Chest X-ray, AP view. Patient: 30 years old, sex M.
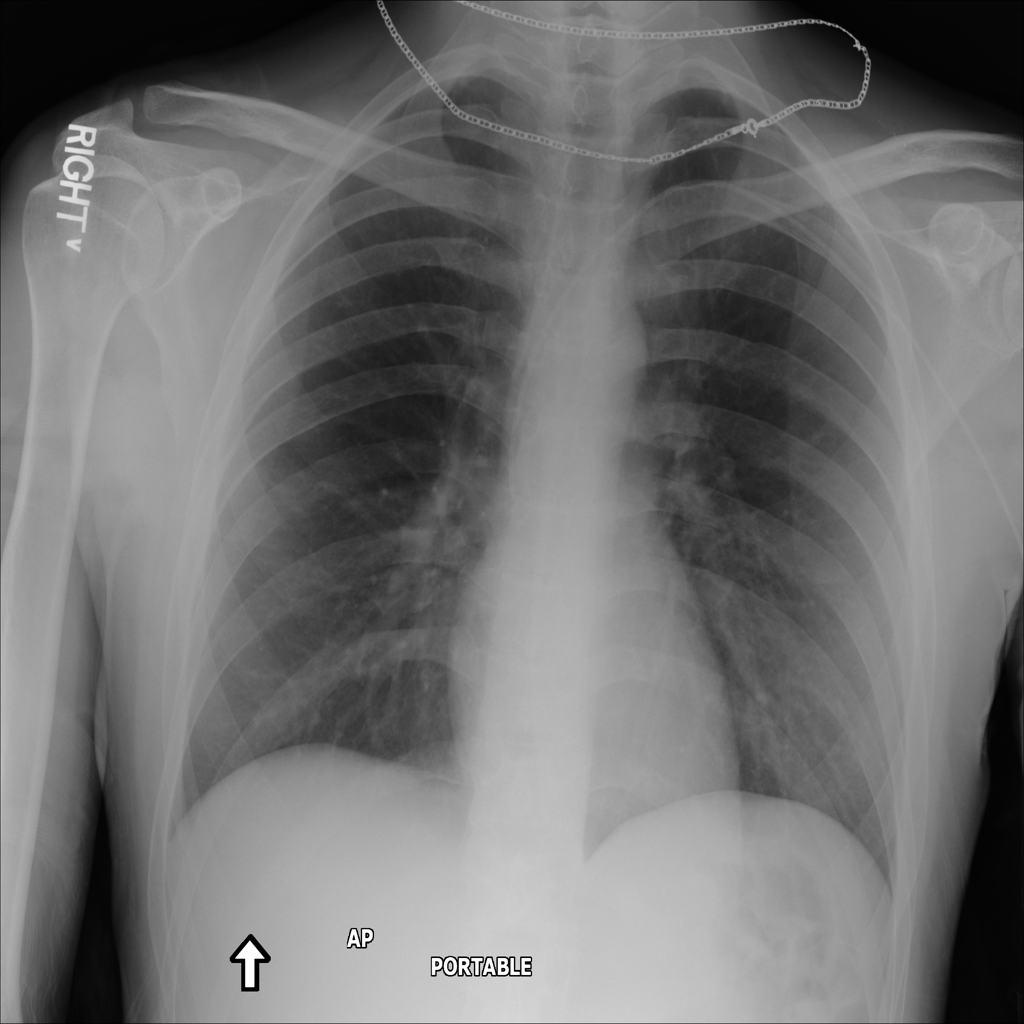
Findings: No Finding